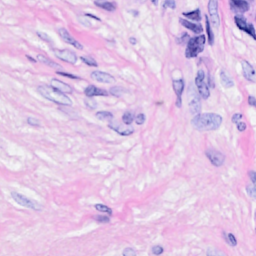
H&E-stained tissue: Breast